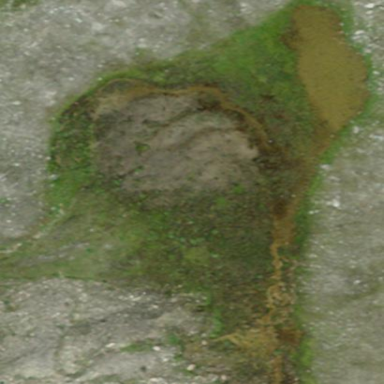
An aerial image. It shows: Bog wetland area.